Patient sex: F
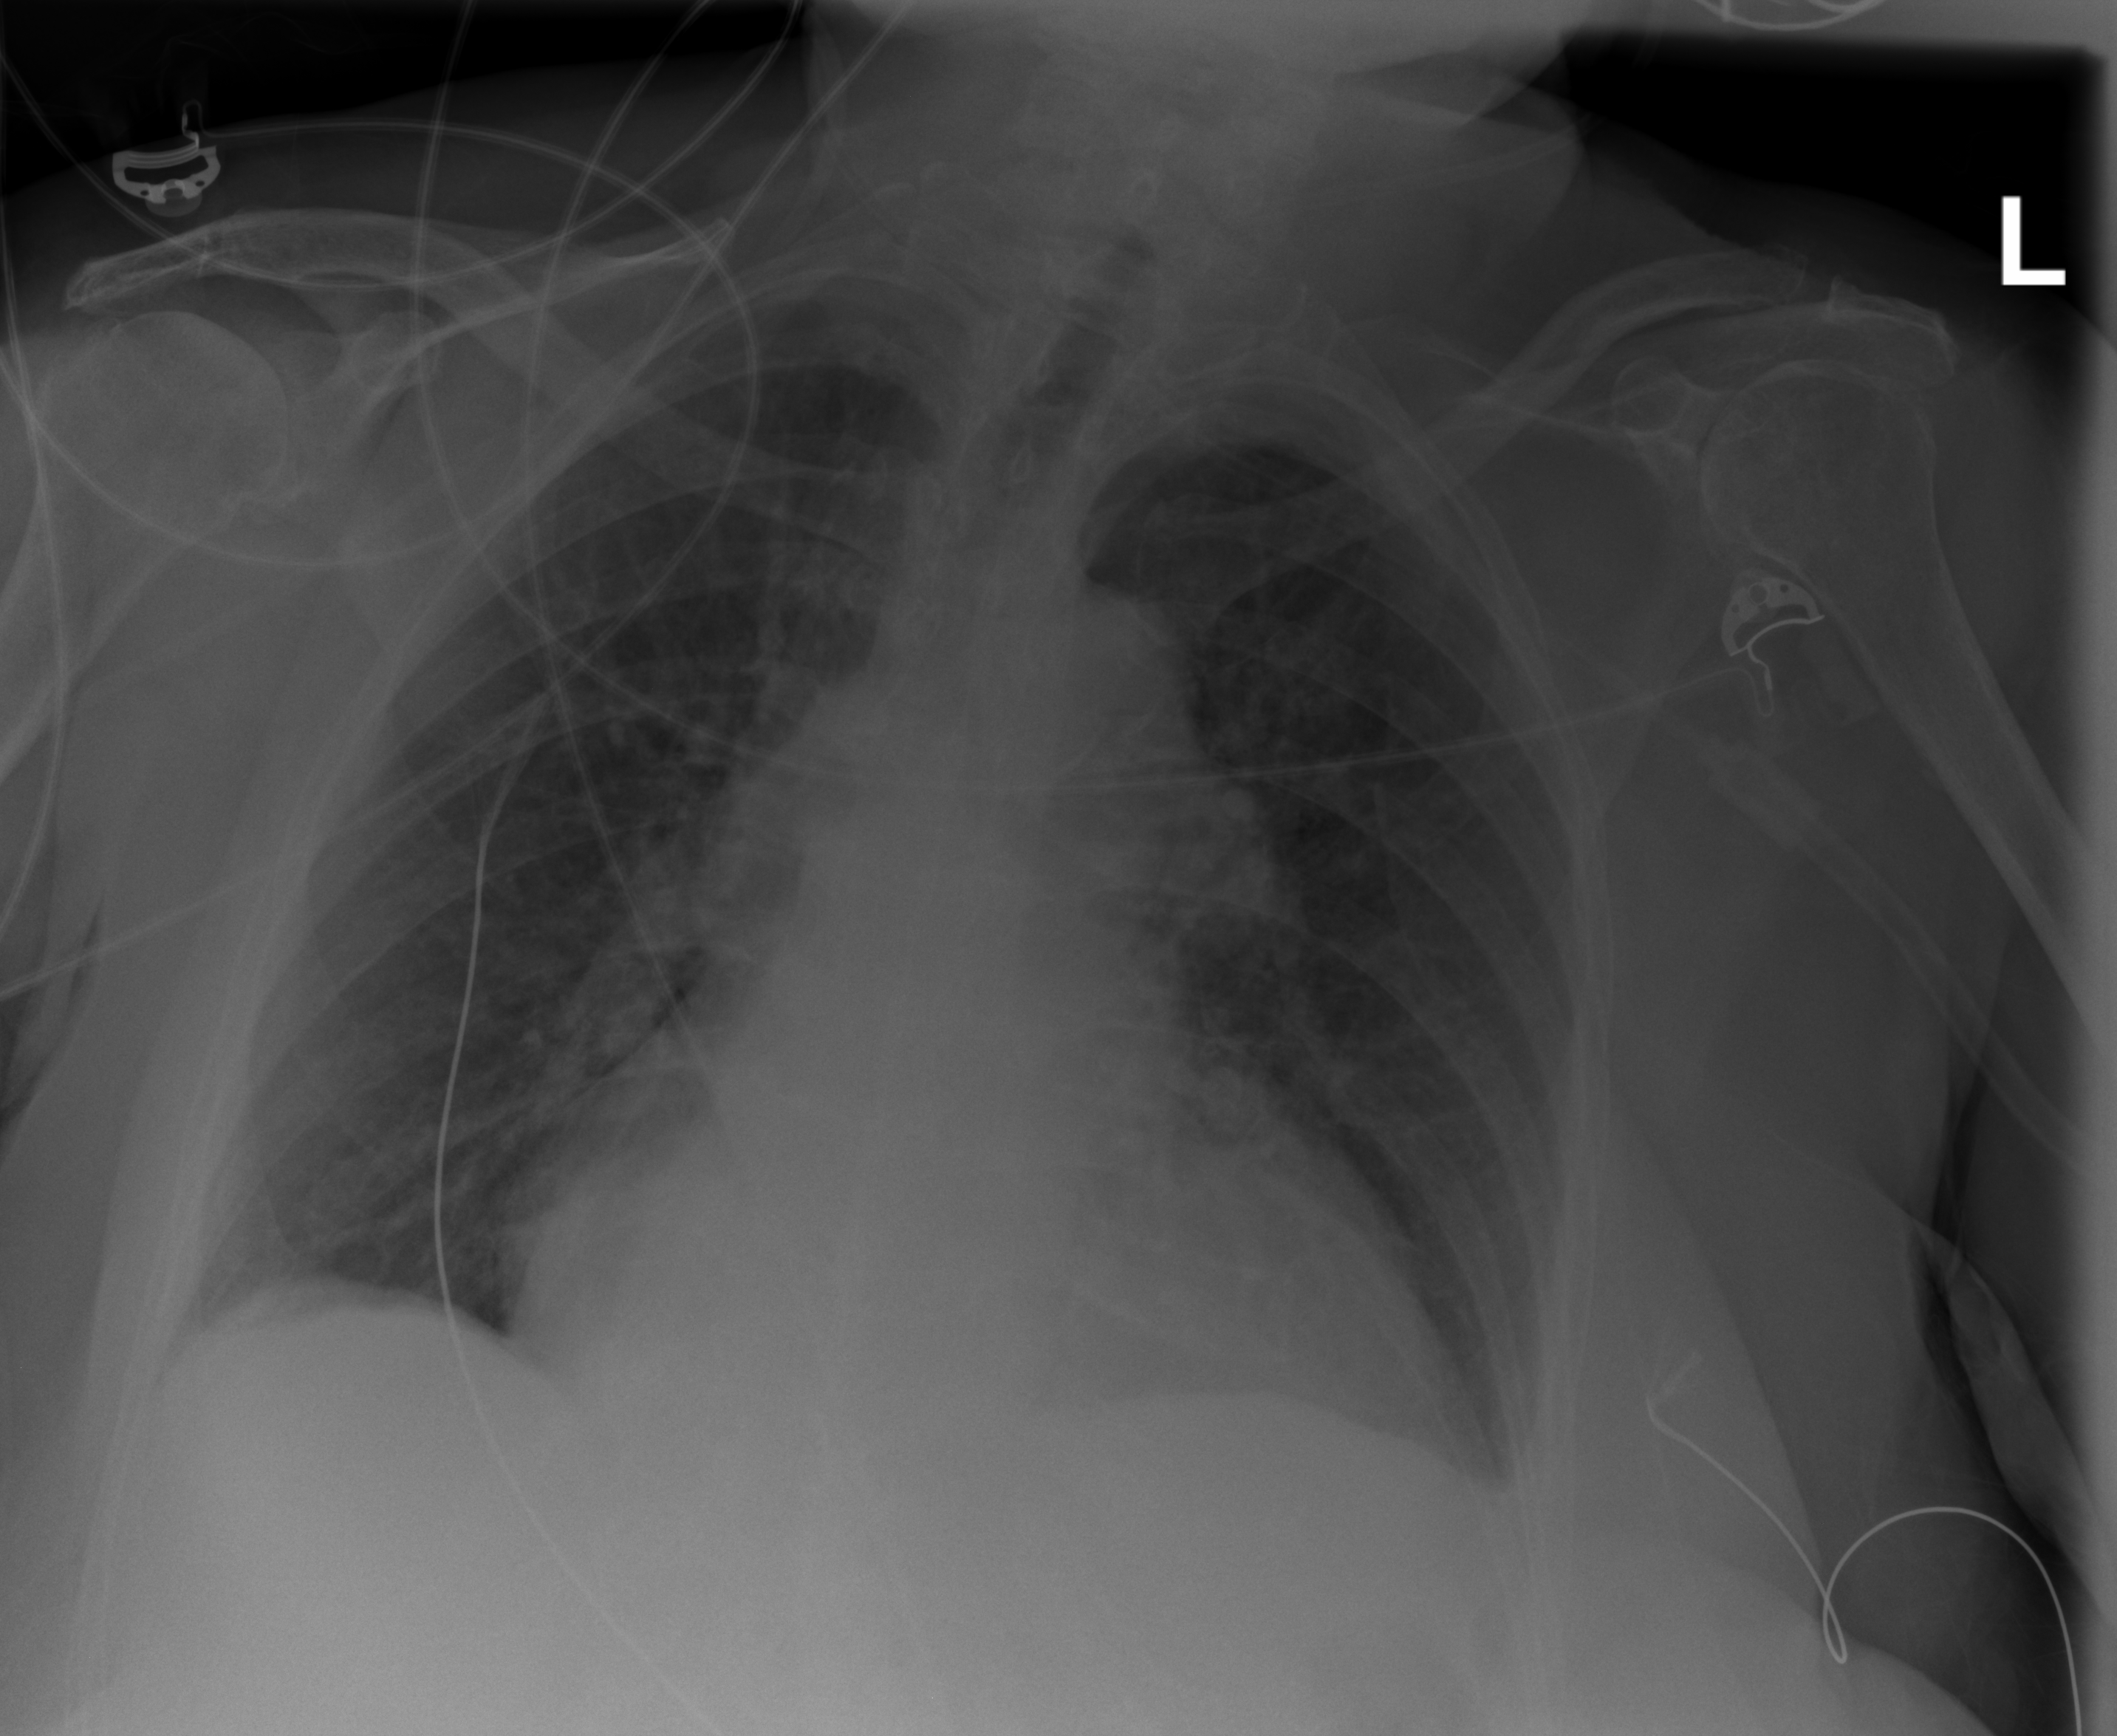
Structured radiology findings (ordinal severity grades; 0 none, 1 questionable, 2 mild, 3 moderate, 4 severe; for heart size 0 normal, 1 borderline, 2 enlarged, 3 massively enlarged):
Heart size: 2
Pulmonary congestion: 2
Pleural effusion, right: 1
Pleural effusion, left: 1
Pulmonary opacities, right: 0
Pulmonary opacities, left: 0
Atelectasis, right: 2
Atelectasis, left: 0